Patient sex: F
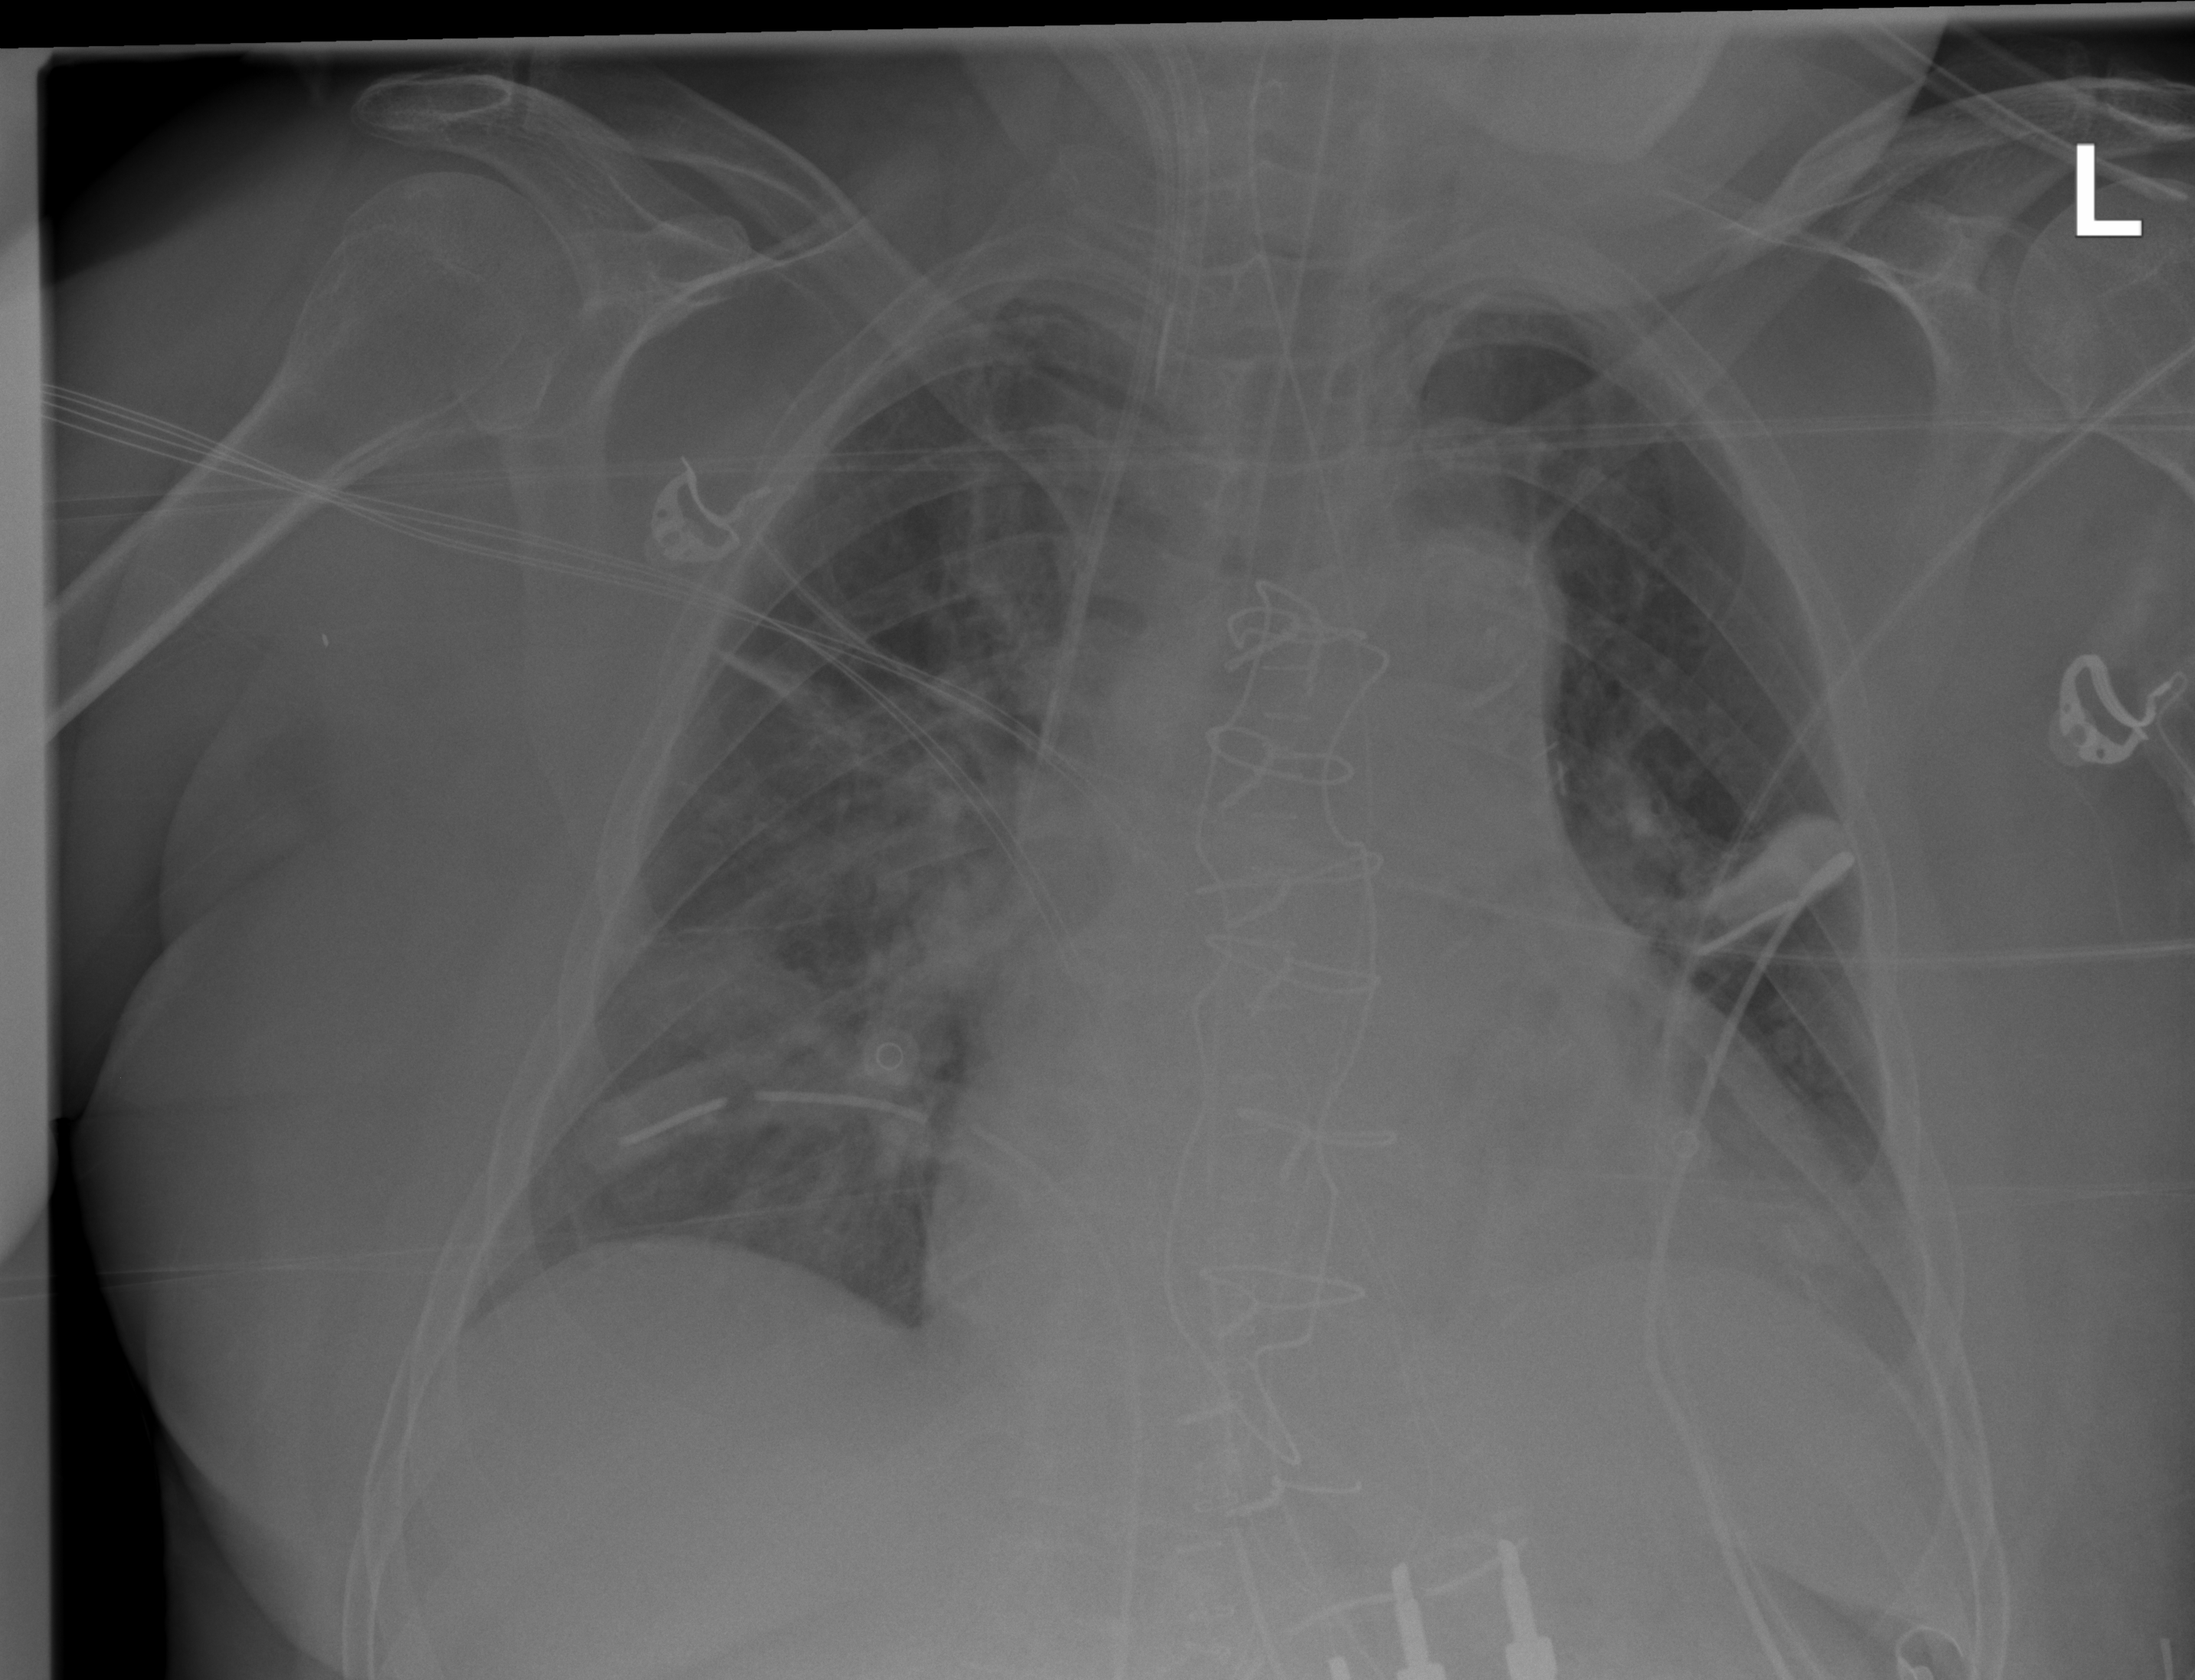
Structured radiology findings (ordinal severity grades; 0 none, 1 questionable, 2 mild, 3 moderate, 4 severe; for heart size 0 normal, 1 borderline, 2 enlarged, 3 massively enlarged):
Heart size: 1
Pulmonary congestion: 2
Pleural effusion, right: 0
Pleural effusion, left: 0
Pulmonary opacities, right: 0
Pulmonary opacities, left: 0
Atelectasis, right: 2
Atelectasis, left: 0